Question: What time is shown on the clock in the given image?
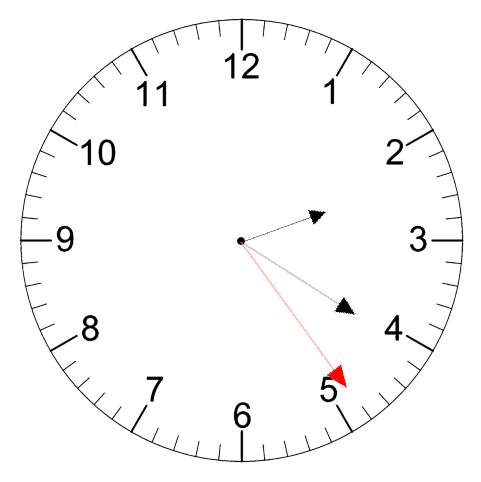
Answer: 02:20:24